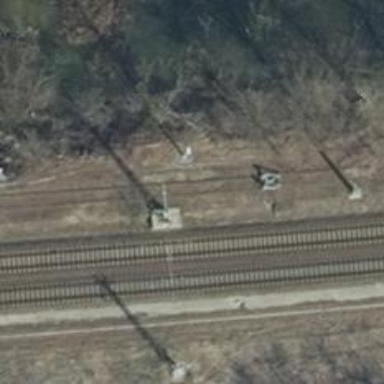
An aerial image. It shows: Milestone along the railway with catenary mast.